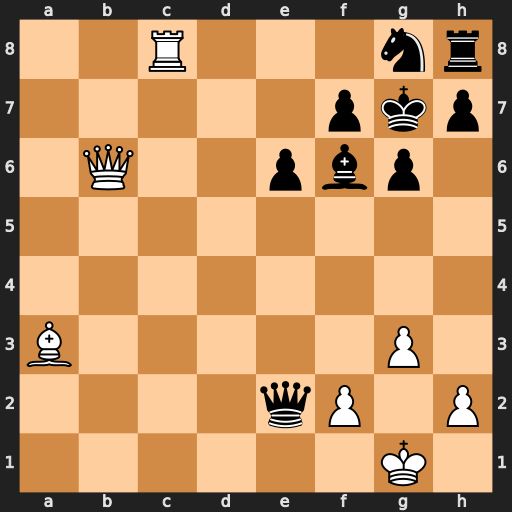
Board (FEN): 2R3nr/5pkp/1Q2pbp1/8/8/B5P1/4qP1P/6K1
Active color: w
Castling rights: -
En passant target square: -
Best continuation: Bf8#